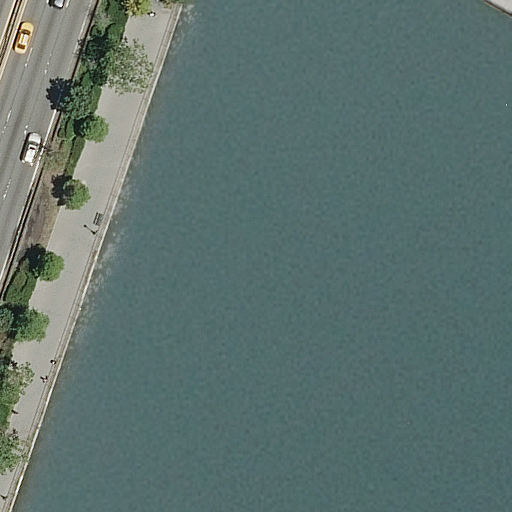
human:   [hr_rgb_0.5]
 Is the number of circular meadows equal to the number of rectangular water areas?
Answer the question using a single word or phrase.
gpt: no

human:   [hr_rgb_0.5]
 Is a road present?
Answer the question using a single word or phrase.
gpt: yes

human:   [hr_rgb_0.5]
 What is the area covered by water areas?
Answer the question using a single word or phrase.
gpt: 8739m2

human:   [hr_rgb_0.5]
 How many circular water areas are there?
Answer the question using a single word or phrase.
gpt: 0

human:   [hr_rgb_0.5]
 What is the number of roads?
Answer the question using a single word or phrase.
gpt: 2

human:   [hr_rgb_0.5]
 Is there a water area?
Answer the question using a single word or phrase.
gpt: yes

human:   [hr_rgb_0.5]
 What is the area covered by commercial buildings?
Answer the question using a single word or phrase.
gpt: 0m2

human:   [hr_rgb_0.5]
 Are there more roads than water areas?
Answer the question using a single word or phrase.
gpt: yes

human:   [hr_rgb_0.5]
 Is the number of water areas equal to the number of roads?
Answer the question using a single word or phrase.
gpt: no

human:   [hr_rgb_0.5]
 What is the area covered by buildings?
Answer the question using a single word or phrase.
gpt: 0m2

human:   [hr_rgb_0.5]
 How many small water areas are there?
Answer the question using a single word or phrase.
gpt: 0

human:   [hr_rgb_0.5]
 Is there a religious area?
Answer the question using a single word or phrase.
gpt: no

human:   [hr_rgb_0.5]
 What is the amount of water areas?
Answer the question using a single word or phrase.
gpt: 1

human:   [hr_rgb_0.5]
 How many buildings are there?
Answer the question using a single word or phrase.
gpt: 0

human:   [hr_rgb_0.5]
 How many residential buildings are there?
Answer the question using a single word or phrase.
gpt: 0

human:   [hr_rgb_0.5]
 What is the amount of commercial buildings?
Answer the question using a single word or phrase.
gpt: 0

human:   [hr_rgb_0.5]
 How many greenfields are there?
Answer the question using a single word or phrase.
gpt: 0

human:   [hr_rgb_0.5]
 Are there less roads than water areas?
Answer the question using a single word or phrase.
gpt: no

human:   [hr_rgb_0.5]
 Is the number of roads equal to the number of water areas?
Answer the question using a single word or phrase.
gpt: no

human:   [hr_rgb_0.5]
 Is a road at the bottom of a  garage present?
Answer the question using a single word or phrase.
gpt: no

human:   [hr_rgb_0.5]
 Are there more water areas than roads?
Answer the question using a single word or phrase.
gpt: no

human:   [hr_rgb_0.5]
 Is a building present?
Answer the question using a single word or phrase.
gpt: no

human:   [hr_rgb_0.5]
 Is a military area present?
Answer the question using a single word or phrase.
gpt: no

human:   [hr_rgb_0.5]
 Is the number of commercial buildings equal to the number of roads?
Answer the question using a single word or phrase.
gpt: no

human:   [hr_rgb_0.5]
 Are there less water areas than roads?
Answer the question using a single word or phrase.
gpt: yes

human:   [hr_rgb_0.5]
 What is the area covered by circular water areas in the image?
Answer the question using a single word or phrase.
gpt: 0m2

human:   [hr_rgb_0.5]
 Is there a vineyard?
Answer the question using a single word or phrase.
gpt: no

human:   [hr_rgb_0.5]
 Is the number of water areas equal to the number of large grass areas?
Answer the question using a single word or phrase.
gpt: no

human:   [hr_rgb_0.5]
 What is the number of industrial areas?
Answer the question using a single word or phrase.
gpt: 0

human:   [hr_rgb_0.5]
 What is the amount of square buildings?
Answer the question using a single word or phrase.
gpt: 0

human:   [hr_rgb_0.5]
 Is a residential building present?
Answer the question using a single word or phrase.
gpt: no

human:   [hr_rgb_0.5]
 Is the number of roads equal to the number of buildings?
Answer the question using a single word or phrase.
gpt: no

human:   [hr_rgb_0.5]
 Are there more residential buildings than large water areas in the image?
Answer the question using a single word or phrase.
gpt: no

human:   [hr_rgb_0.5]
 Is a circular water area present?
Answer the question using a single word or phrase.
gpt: no

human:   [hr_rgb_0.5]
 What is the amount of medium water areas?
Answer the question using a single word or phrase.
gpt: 0

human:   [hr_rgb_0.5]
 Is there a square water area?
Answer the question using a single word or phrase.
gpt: no

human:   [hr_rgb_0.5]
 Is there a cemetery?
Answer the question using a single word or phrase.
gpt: no

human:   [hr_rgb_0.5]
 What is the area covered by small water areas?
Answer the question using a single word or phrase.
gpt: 0m2

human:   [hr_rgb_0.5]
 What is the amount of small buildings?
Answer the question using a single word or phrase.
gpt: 0

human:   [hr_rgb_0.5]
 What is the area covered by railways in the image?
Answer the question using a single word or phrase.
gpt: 0m2

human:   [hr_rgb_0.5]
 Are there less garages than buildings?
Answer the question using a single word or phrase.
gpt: no

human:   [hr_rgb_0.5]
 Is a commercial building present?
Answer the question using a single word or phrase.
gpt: no

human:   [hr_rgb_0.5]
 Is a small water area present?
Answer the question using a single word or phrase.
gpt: no

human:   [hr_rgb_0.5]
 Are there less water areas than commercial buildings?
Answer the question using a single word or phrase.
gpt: no

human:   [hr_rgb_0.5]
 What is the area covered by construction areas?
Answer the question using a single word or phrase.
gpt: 0m2

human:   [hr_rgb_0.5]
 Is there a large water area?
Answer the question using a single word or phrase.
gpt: yes

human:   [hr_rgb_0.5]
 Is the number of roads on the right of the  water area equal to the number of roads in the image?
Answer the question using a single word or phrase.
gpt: no

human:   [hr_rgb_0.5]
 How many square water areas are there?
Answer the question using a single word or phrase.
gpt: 0

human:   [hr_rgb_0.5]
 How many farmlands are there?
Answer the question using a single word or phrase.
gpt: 0

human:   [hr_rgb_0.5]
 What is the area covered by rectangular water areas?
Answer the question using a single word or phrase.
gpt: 8739m2

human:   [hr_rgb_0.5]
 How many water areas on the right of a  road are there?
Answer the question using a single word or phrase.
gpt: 0

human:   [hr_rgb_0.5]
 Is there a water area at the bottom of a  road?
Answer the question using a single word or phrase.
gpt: no

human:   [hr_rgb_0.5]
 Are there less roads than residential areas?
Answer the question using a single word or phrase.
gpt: no

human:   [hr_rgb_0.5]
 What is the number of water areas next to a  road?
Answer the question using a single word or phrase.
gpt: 1

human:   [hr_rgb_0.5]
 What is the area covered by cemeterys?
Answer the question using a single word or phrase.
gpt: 0m2

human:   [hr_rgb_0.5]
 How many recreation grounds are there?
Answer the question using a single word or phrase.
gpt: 0

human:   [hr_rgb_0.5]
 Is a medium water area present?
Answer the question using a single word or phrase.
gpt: no

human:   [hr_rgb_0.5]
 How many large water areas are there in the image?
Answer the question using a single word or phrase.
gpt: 1

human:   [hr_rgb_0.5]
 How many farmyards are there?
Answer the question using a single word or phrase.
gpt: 0

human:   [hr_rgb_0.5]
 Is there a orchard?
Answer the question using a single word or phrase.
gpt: no

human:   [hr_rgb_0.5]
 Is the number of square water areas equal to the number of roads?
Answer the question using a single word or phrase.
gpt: no

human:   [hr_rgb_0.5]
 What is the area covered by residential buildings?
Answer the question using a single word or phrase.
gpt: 0m2

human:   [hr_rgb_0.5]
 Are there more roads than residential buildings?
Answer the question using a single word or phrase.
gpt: yes

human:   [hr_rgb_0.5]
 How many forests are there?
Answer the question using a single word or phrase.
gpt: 0